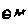
Label: circle